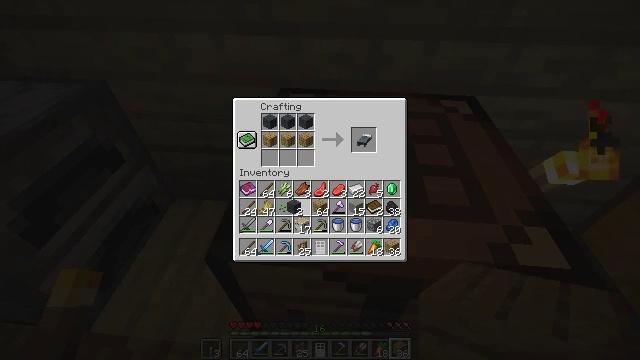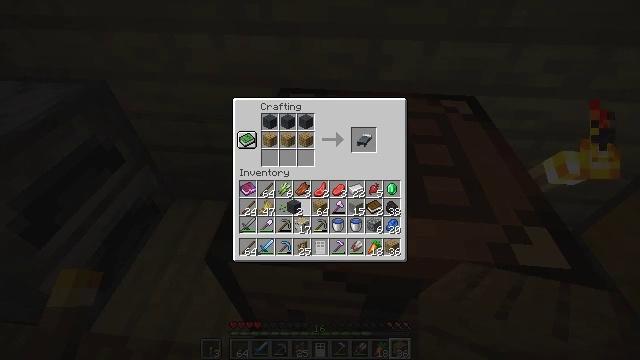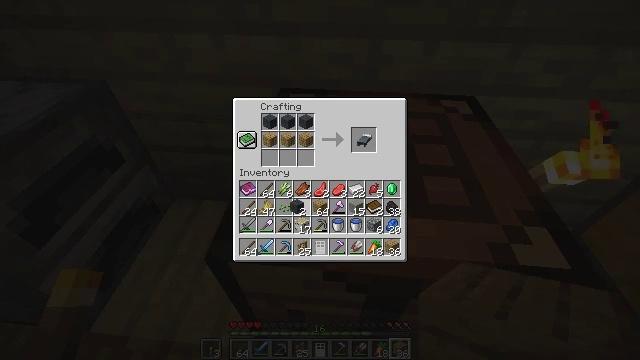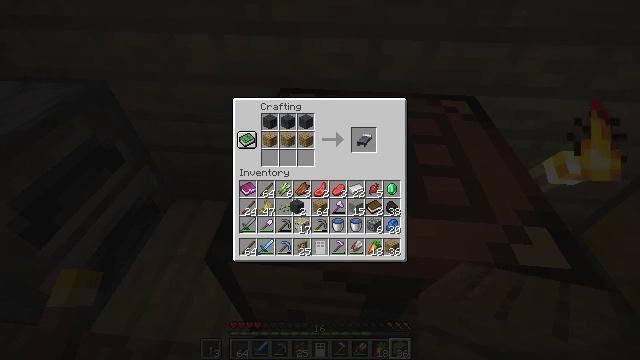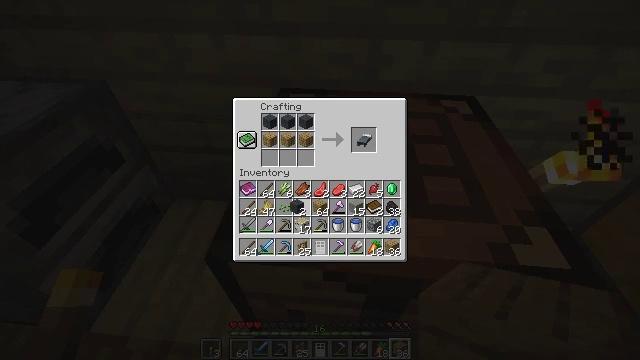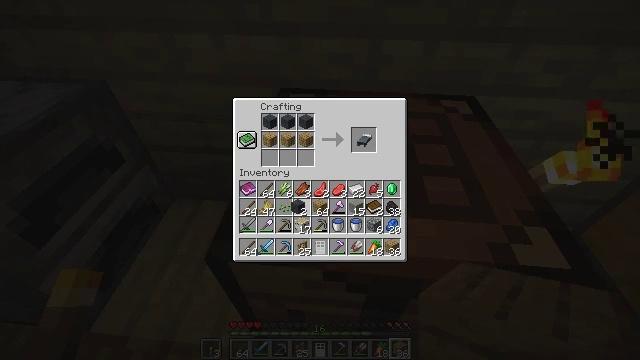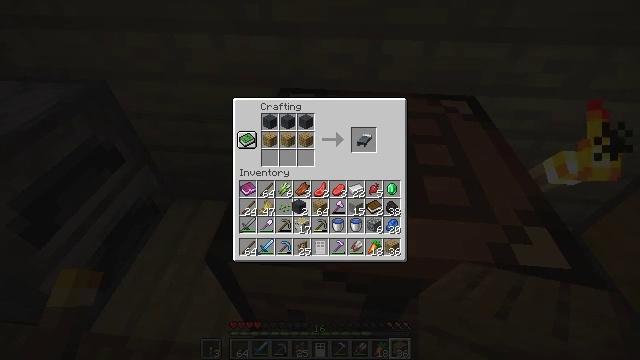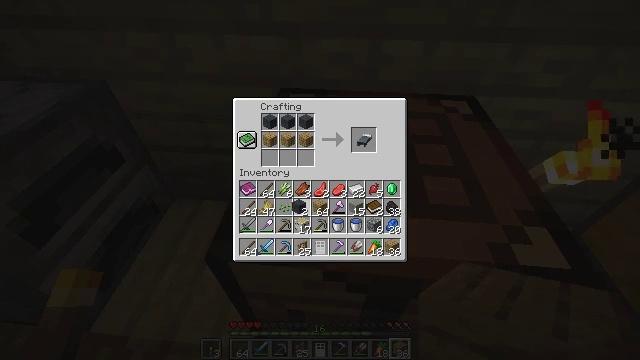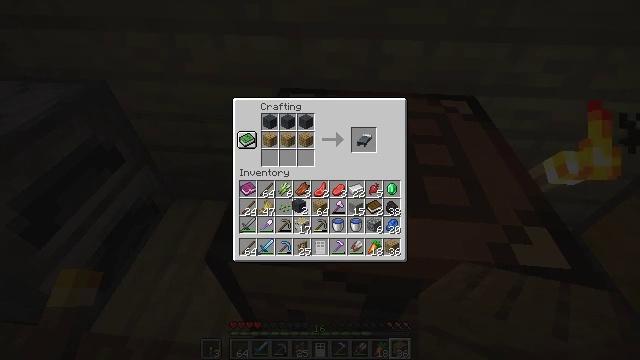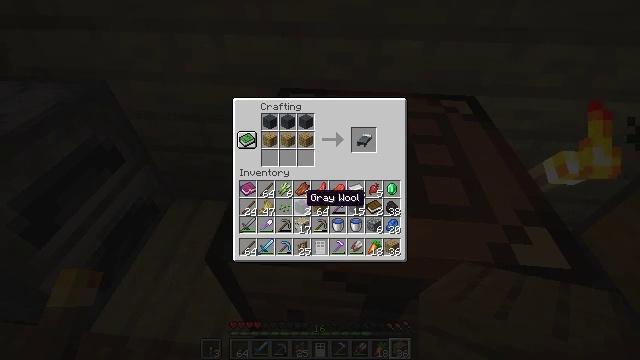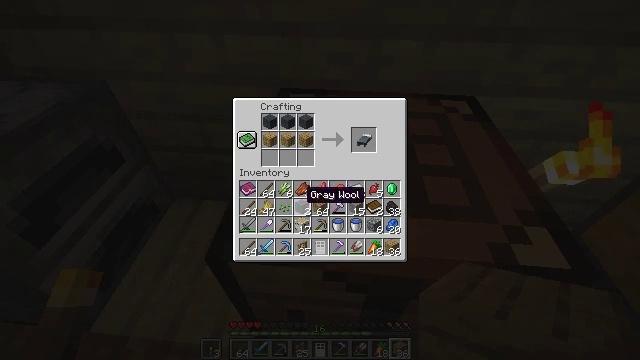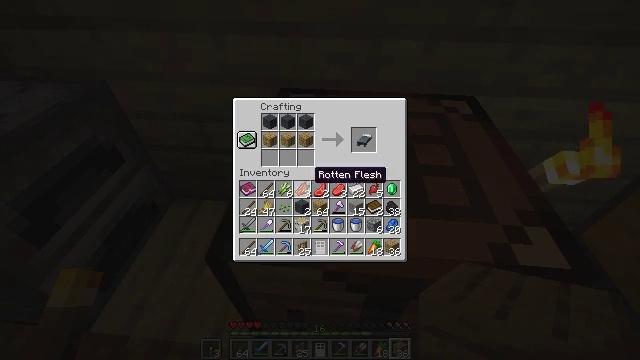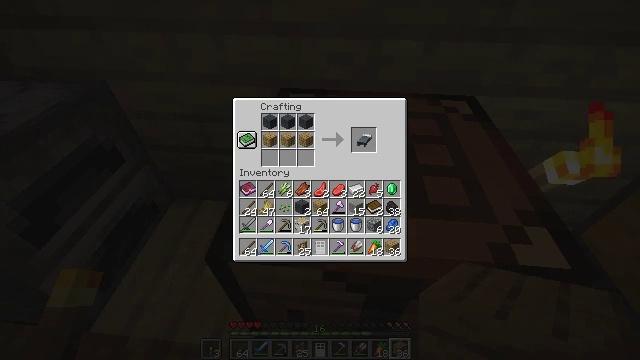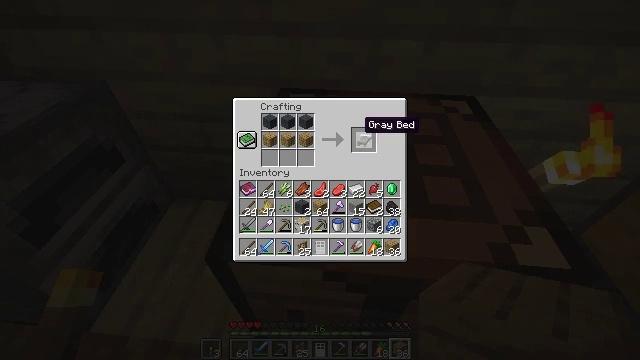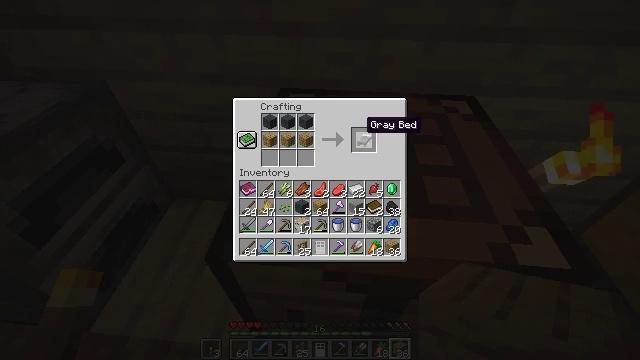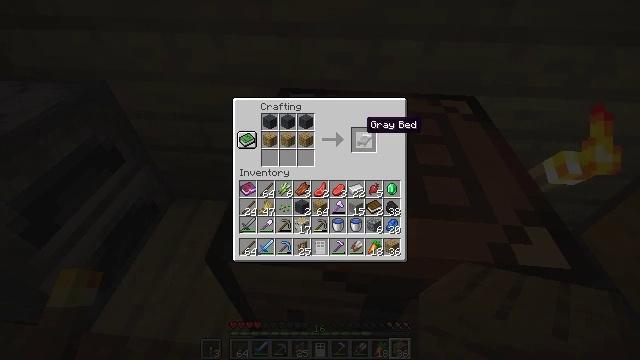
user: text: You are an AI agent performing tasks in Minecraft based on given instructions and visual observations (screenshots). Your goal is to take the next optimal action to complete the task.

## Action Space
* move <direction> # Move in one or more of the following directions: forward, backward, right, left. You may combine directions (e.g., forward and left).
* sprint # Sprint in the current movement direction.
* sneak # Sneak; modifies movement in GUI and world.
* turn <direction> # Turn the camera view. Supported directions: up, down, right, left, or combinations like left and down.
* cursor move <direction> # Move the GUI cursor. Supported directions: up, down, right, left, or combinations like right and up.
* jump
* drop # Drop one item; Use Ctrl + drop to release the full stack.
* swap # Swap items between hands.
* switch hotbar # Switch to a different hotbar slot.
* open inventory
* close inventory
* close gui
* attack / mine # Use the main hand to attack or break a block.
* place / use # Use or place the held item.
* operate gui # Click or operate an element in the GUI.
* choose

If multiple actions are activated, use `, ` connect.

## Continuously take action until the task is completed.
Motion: motion action
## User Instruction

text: Make a gray bed using the crafting table.
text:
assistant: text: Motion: no_op
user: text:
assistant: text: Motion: no_op
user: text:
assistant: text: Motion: no_op
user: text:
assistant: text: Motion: no_op
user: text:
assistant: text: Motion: no_op
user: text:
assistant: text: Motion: operate gui
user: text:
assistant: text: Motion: operate gui
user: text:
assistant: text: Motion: operate gui
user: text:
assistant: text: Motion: no_op
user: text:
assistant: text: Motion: no_op
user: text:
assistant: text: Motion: cursor move right and up
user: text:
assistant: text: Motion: cursor move up
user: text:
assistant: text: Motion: cursor move right and up
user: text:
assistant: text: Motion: no_op
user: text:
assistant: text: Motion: no_op
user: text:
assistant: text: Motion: no_op
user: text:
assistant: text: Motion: no_op
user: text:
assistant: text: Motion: no_op
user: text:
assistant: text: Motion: no_op
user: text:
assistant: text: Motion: no_op
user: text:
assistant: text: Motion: no_op
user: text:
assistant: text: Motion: operate gui
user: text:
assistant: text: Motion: operate gui
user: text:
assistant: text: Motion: operate gui
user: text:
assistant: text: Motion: no_op
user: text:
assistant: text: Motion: cursor move left and down
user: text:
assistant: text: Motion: no_op